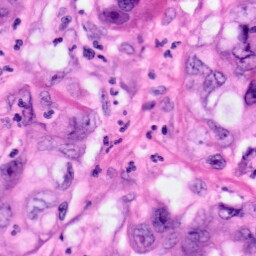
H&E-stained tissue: Pancreatic